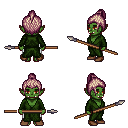
a pixel art fantasy rpg character, female body template, orc, green skin, green robe, white pants, white blonde short topknot hairstyle, brown shoes, spear, four views (front, back, left, right), 2x2 character sprite sheet, small pixel art, hard edges, no anti-aliasing